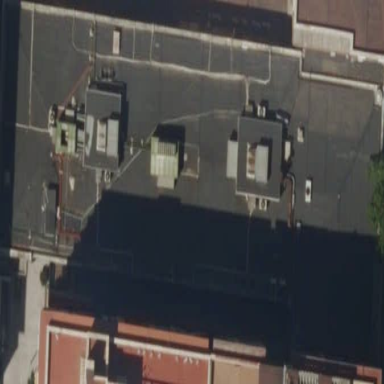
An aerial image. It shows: Commercial building.